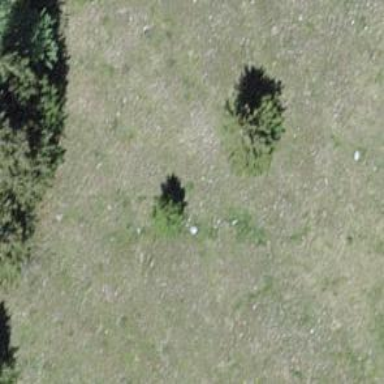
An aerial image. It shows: Needle-leaved tree in its natural environment.